Question: I have a big excel file that looks like this:

I would like to put each row into an array.
Is this possible to access the first row's 'order id' like this?
'''
$result[0][2] // returns 7432
'''
Assuming the actual first row that gives prefix for the columns' name is not present.
How could I do that?
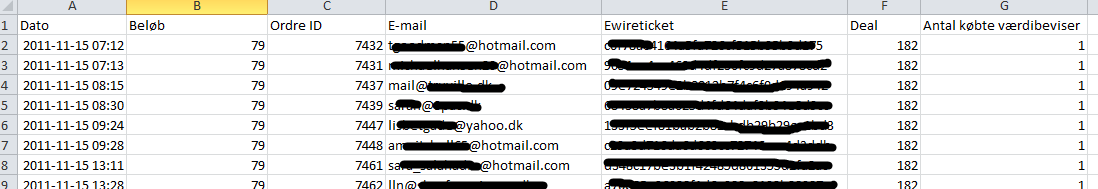
Answer: Save the spreadsheet as a CSV, then use PHP's built-in CSV functions. See the sample code here:
<URL>